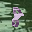
Label: 8